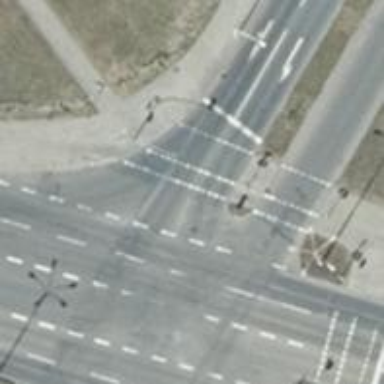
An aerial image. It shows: Road with traffic signals at crossing.